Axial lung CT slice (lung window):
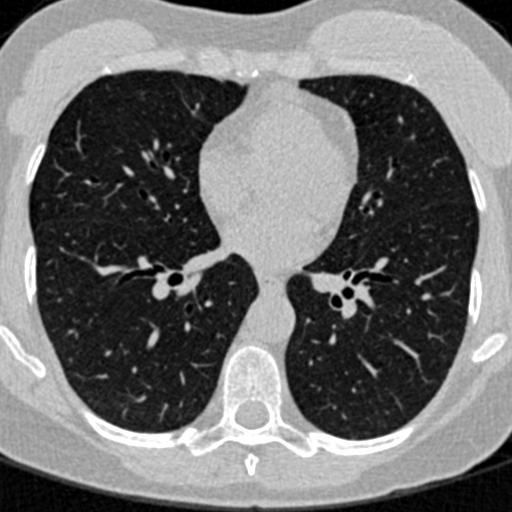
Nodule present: no